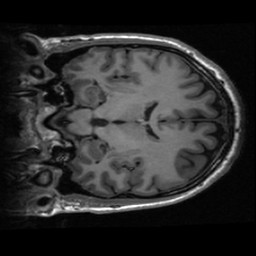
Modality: T1w
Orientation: coronal
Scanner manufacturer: ge
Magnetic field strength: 3 T
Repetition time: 0.00614 s
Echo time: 0.002004 s